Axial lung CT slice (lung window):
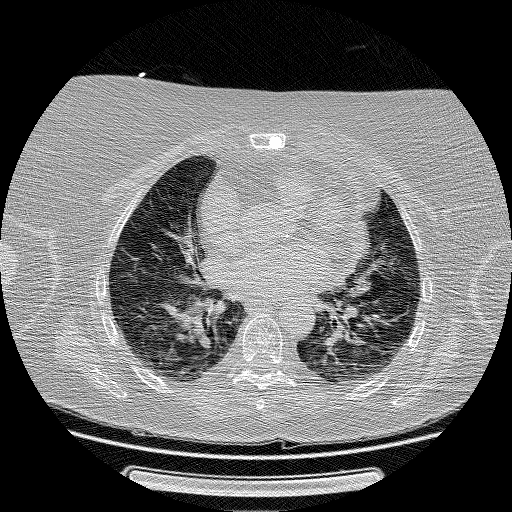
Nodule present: no